Aerial crown-view tile of a tropical tree (Barro Colorado Island, Panama), acquired 20250616:
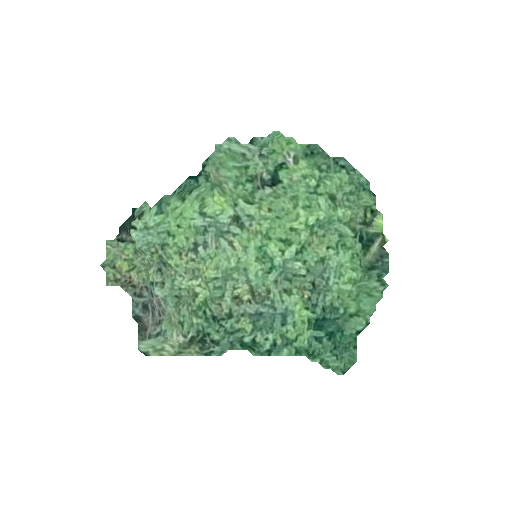
Species: Dendropanax arboreus
GBIF accepted scientific name: Dendropanax arboreus
Crown area: 70.534 m²